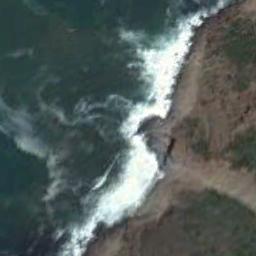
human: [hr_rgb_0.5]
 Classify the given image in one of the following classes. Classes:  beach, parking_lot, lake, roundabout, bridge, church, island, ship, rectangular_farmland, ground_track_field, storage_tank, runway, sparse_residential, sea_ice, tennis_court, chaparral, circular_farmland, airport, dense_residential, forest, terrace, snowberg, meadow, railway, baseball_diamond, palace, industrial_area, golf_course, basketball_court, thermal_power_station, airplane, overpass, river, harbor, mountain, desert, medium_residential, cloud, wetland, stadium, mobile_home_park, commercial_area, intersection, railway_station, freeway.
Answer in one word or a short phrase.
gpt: beach